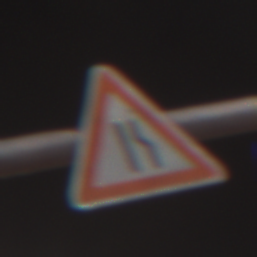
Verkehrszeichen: EinseitigVerengteFahrbahnRechts
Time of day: Night
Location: Outdoor (Urban)
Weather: PartlyCloudy
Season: NotSpecified
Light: Artificial